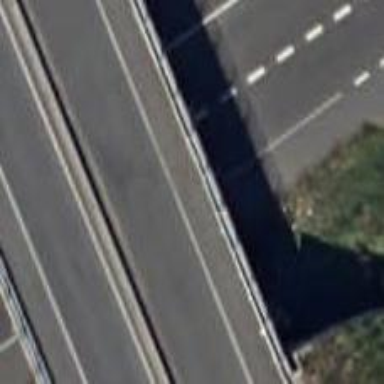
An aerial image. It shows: Primary_link highway crossing bridge.